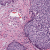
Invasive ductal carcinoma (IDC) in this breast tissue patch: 1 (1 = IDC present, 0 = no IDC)